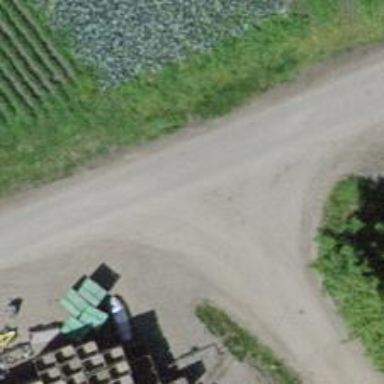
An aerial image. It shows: Well-maintained track road with grade 1 tracktype.